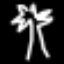
Label: palm tree